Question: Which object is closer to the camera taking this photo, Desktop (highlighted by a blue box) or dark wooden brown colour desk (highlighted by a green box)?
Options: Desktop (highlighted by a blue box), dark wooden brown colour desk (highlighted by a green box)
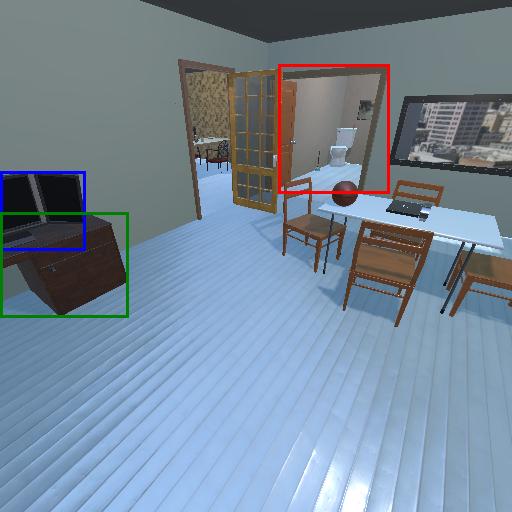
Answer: Desktop (highlighted by a blue box)